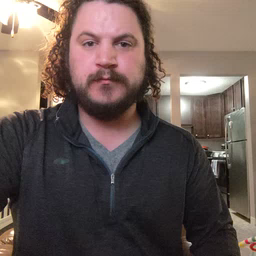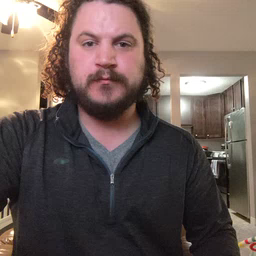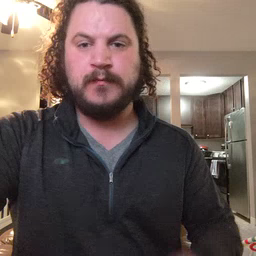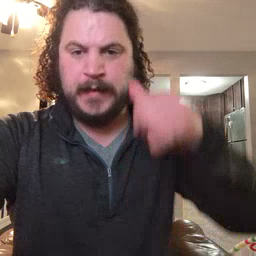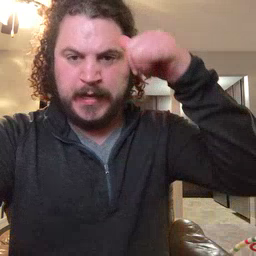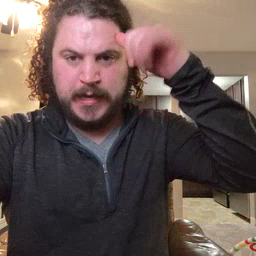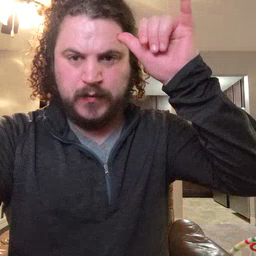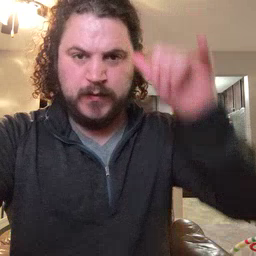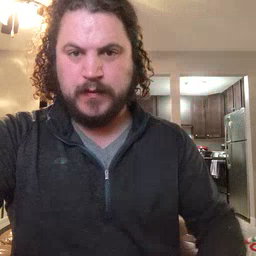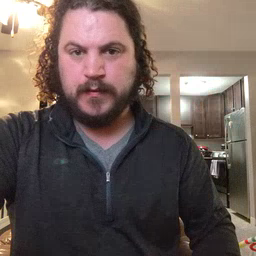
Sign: cow